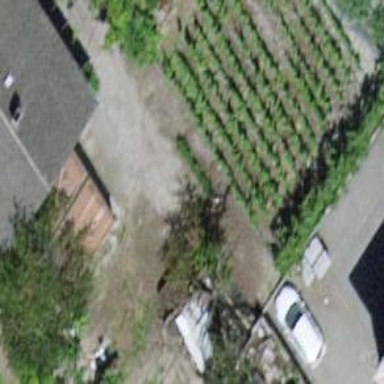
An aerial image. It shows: Vineyard growing grapes.